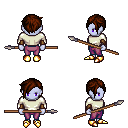
a pixel art fantasy rpg character, female body template, dark elf, purple skin, white long-sleeve shirt, magenta pants, brown pixie cut hairstyle, cloth bracers, gold boots, spear, four views (front, back, left, right), 2x2 character sprite sheet, small pixel art, hard edges, no anti-aliasing